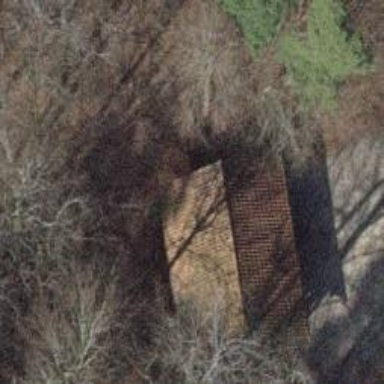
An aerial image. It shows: Shelter within building.